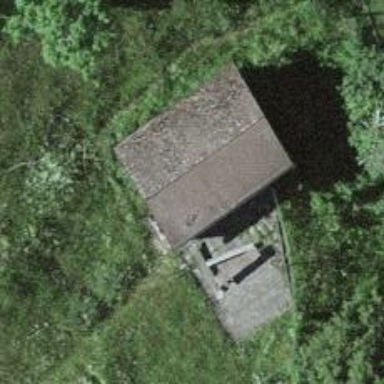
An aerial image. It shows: Barn.